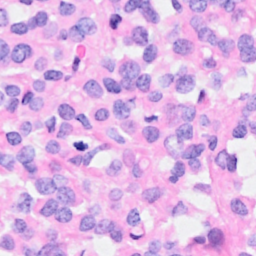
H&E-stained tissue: Breast